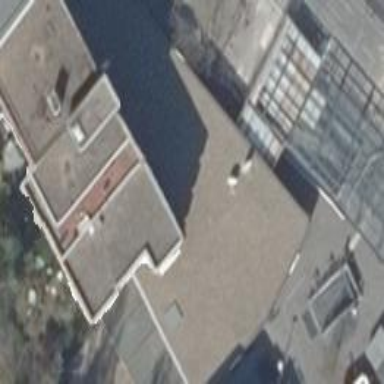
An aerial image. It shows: Flat-roofed retail building.